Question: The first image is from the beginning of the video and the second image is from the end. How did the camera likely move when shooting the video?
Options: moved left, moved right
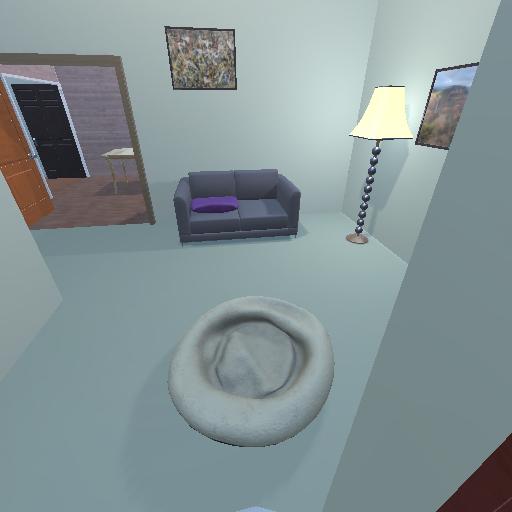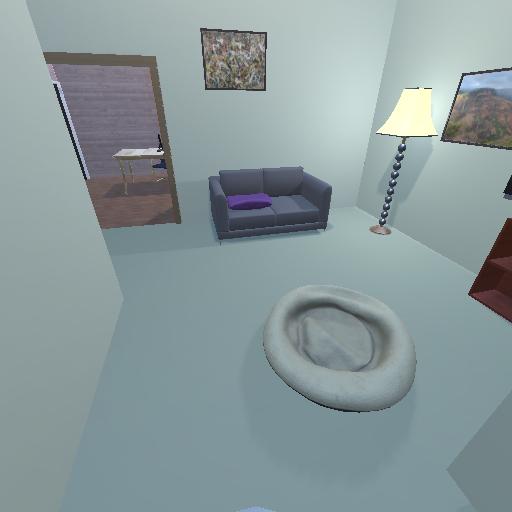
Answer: moved left